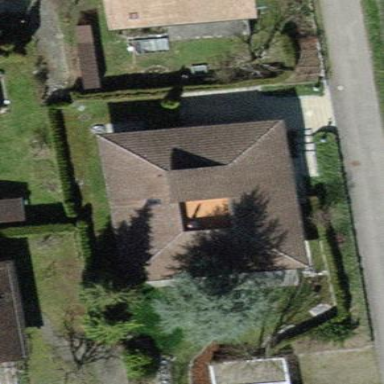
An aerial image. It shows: Detached building with pyramidal roof shape.